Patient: sex F, age 59
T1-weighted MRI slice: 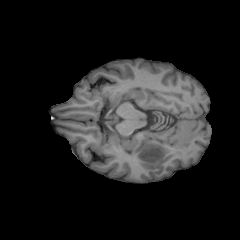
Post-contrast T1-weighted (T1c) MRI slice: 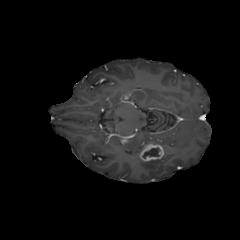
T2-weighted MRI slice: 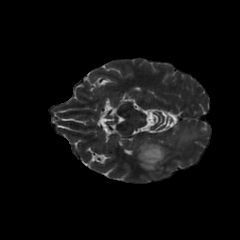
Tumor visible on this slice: yes
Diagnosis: Glioblastoma, IDH-wildtype
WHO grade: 4